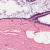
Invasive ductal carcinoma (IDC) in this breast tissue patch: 0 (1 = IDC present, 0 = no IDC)